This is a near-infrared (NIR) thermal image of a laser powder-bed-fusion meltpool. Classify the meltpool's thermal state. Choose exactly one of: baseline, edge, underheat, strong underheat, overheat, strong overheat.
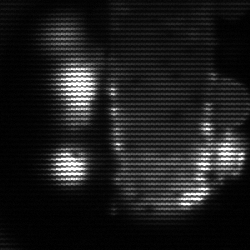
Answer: strong underheat